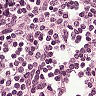
Metastatic tissue present: no